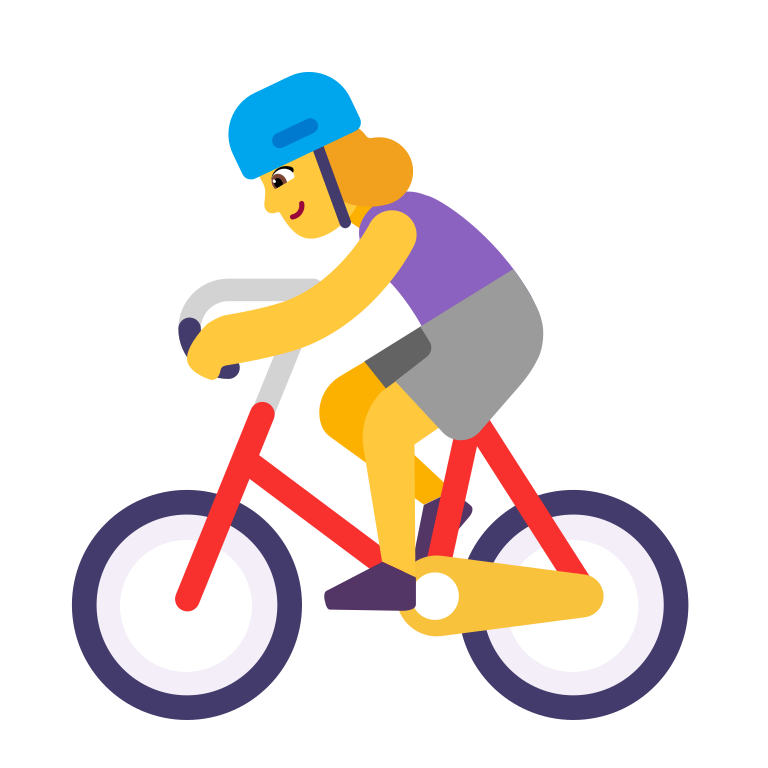
woman biking flat default